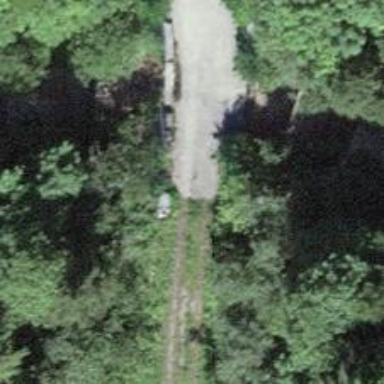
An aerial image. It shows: Track road on bridge.